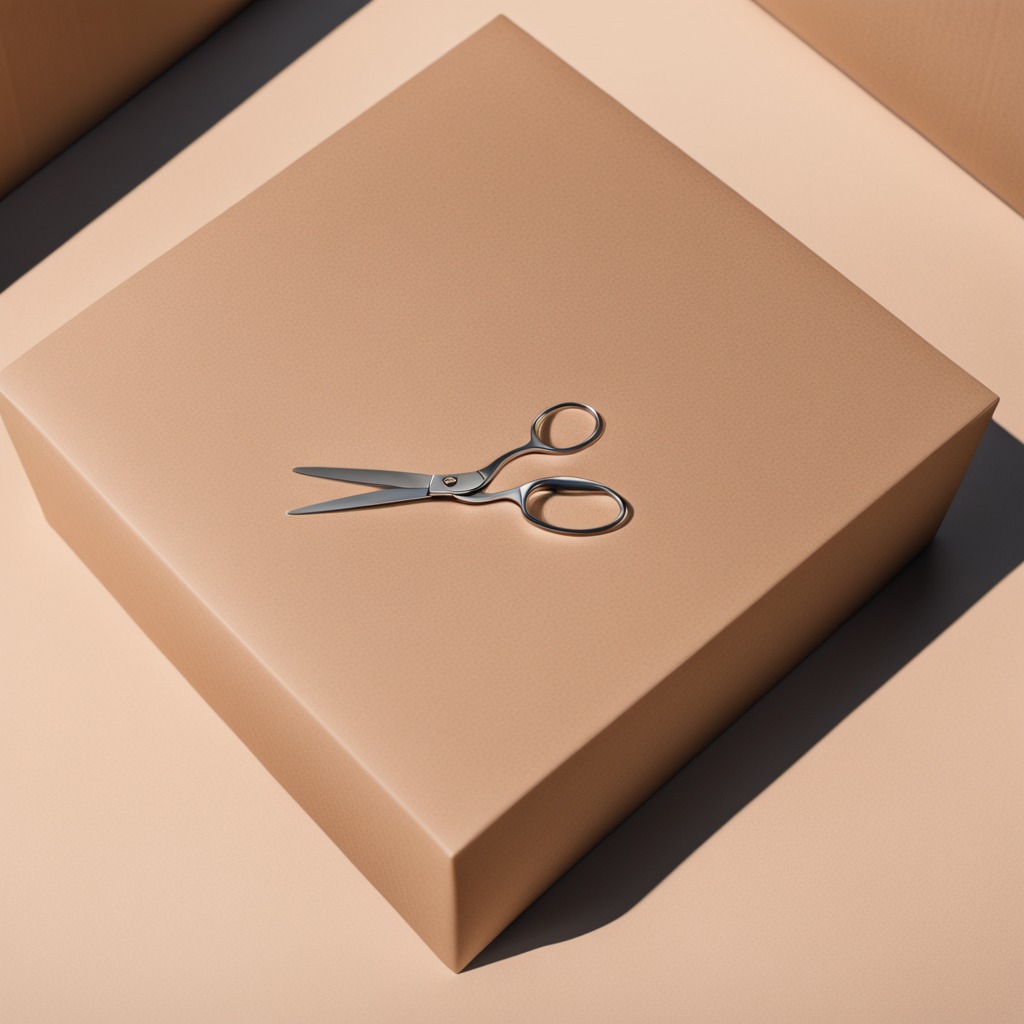
A scissor lies on the cardboard box surface.